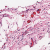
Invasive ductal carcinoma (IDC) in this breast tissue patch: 0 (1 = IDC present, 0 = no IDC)